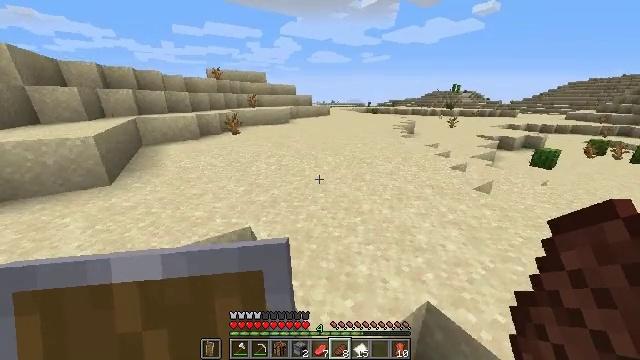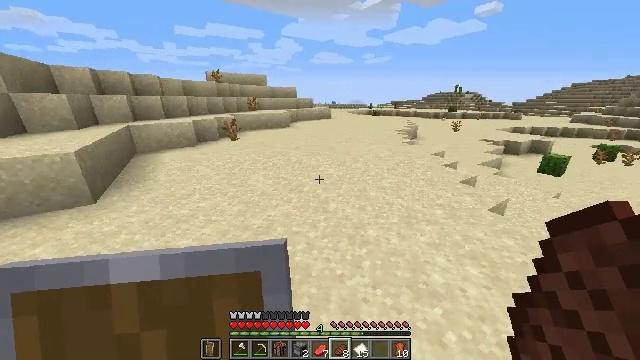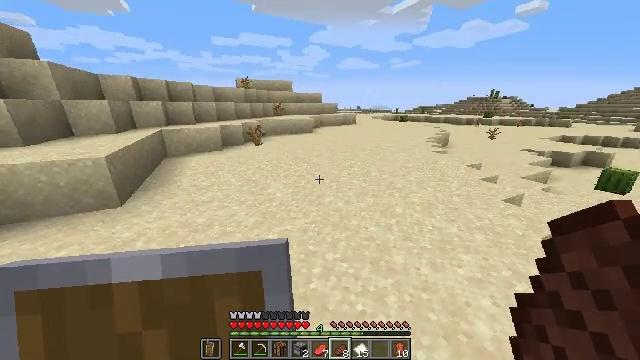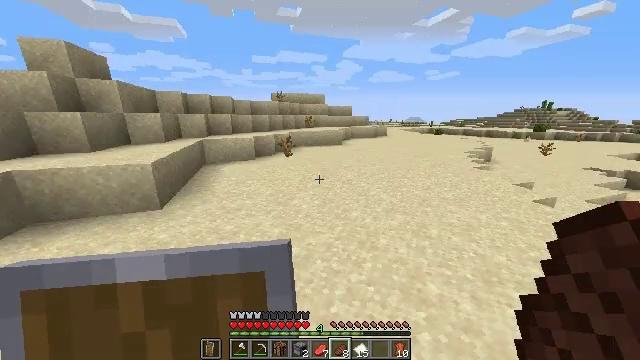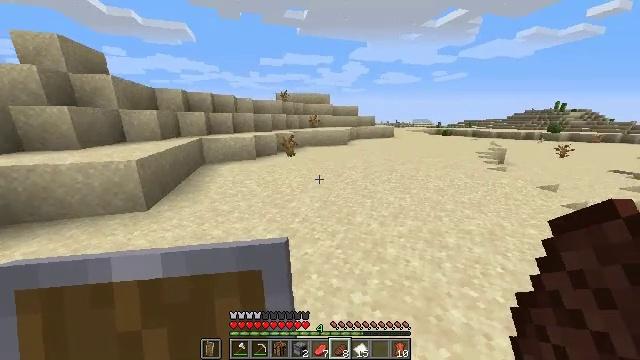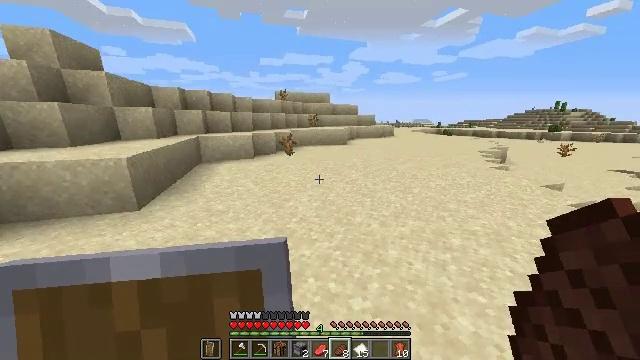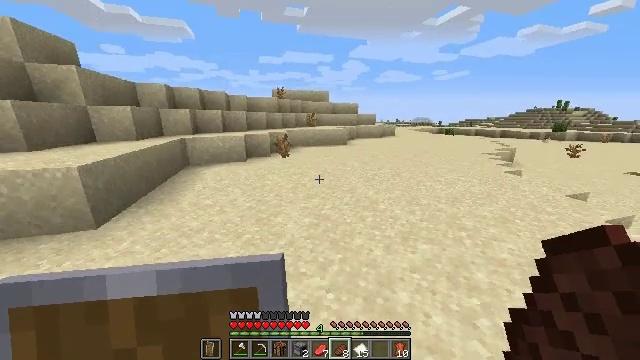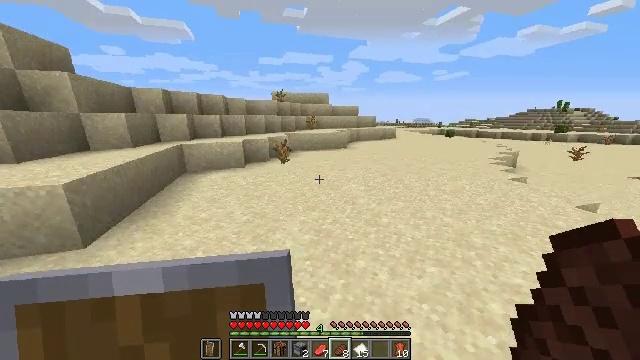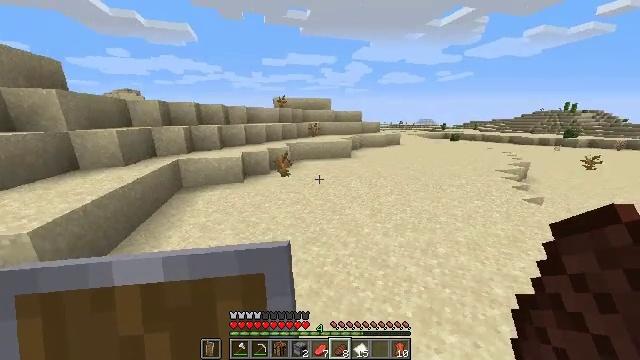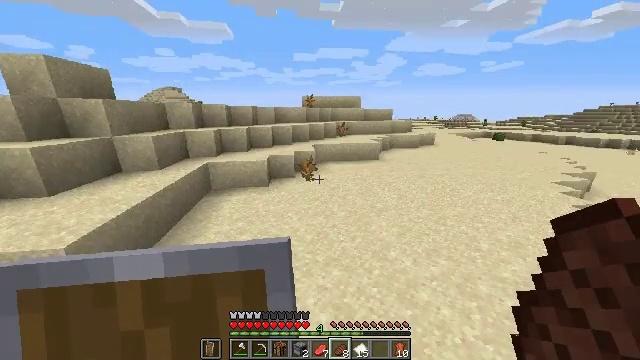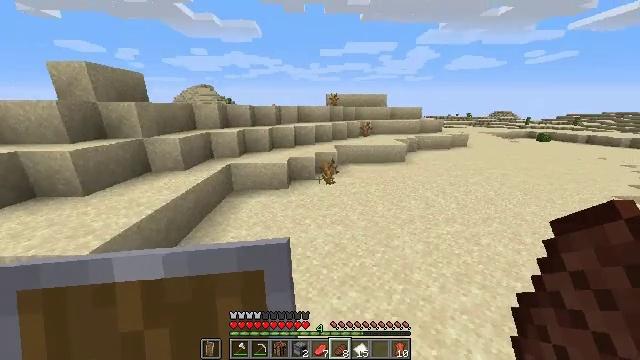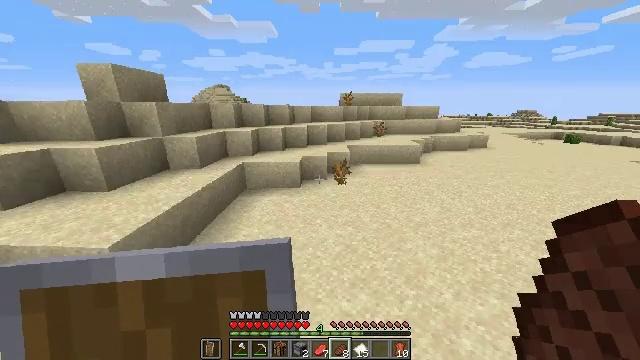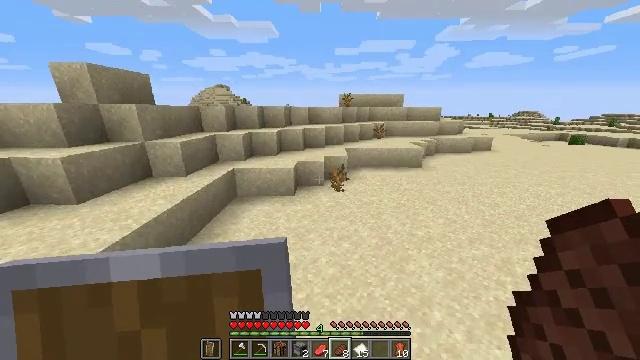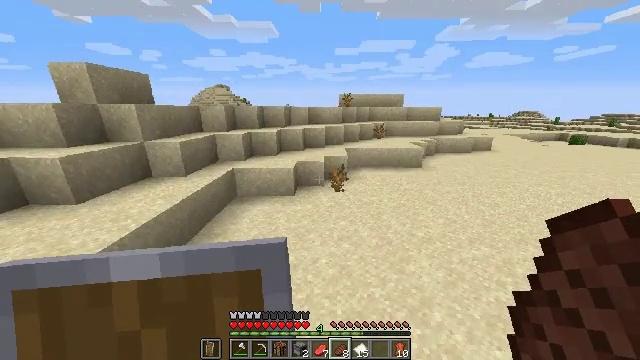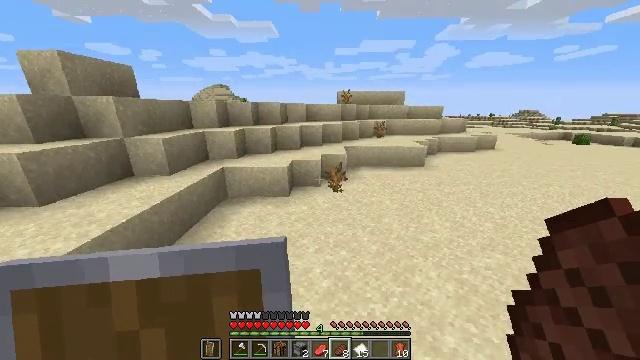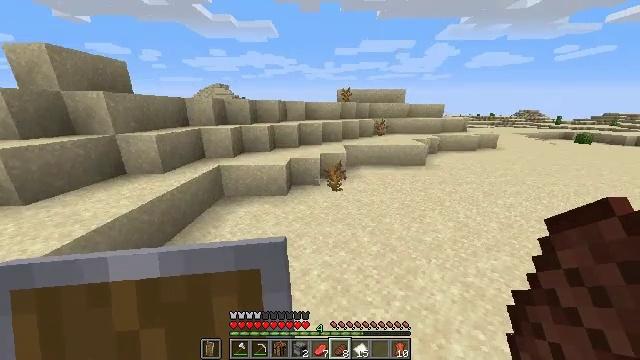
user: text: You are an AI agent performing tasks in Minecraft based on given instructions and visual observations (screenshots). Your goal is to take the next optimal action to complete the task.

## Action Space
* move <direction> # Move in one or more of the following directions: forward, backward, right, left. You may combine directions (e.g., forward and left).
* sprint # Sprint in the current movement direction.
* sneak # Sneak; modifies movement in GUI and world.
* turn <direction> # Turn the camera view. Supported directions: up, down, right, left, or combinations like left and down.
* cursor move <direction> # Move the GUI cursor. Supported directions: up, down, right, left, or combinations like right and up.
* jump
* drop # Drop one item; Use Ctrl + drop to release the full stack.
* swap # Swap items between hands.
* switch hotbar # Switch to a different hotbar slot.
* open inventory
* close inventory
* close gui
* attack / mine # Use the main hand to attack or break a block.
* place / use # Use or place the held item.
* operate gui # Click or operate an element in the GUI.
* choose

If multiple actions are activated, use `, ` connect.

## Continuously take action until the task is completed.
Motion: motion action
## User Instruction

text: Mine the dead bush in the desert.
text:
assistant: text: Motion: move forward, sprint, jump
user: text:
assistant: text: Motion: move forward, sprint, turn left and up, jump
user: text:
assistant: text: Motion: move forward, sprint, turn left and up, jump
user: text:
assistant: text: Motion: move forward, sprint, turn left, jump
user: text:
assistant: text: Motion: move forward, sprint, jump
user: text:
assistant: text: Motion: move forward, sprint, jump
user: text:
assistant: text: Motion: move forward, sprint, jump
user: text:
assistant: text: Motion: move forward, sprint, jump
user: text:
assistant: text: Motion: move forward, sprint, turn left and down, jump
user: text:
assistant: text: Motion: move forward, sprint, turn left, jump
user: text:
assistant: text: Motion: move forward, sprint, turn left, jump
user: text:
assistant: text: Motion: move forward, sprint, jump
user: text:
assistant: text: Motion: move forward, sprint, jump
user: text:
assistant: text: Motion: move forward, sprint, jump
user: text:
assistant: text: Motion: move forward, sprint
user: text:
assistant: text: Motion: move forward, sprint
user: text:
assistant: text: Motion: move forward, sprint, turn left
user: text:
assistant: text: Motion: move forward, sprint, turn left and up
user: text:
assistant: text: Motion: move forward, sprint, turn left
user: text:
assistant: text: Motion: move forward, sprint
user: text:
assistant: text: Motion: move forward, sprint
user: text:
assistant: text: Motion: move forward, sprint
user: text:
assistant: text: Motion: move forward, sprint
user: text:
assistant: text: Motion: move forward, sprint, turn left and up
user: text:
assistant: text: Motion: move forward, sprint, turn left and up
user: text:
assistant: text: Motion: move forward, sprint, turn left and up
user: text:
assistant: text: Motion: move forward, sprint, turn left
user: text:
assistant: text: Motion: move forward, sprint
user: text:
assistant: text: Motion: move forward, sprint
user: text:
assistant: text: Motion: move forward, sprint, jump